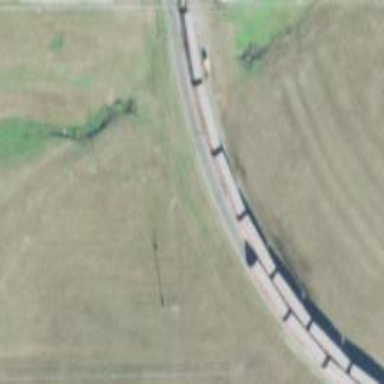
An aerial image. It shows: Spur railway service for agricultural freight.